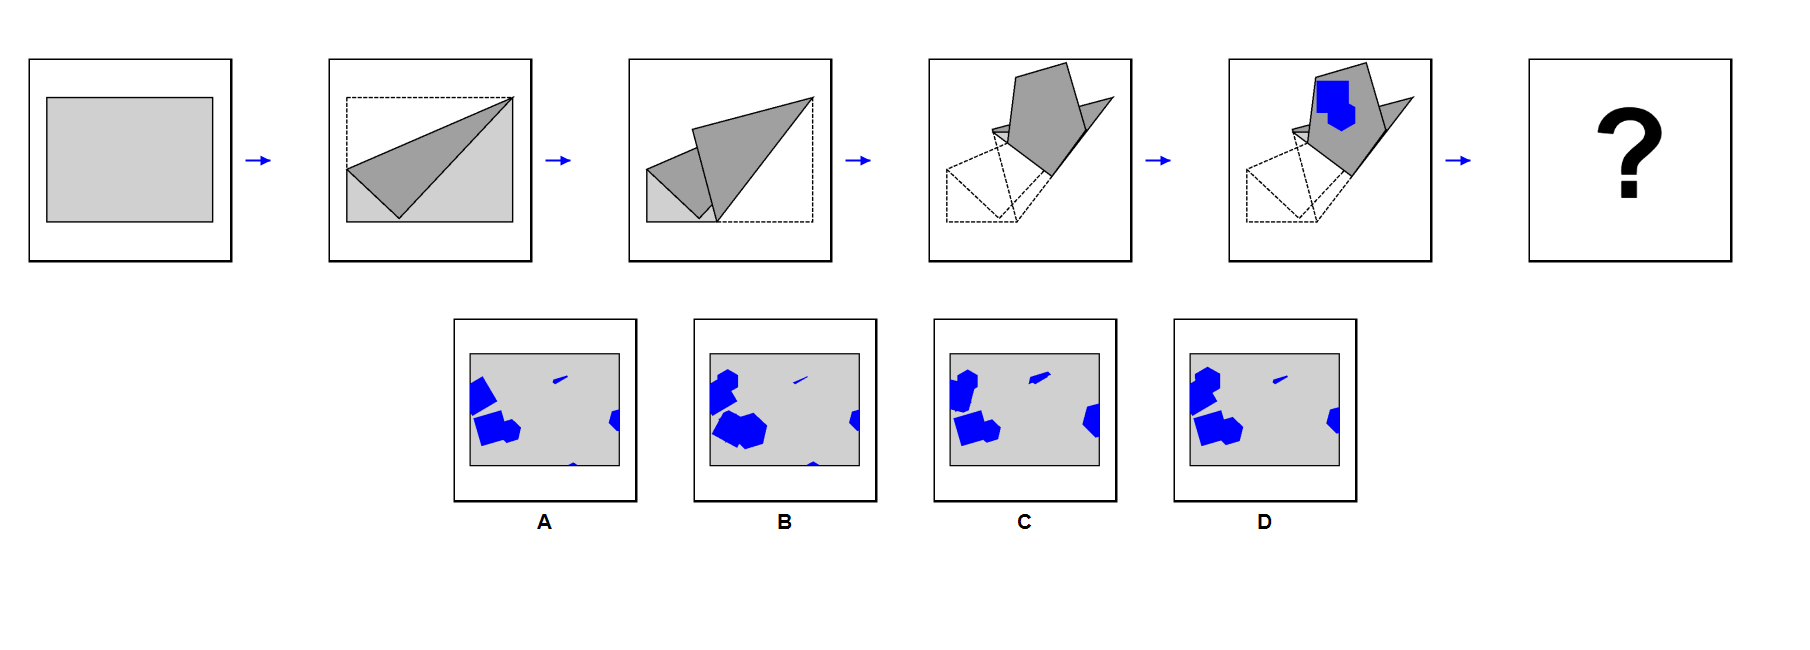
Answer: D